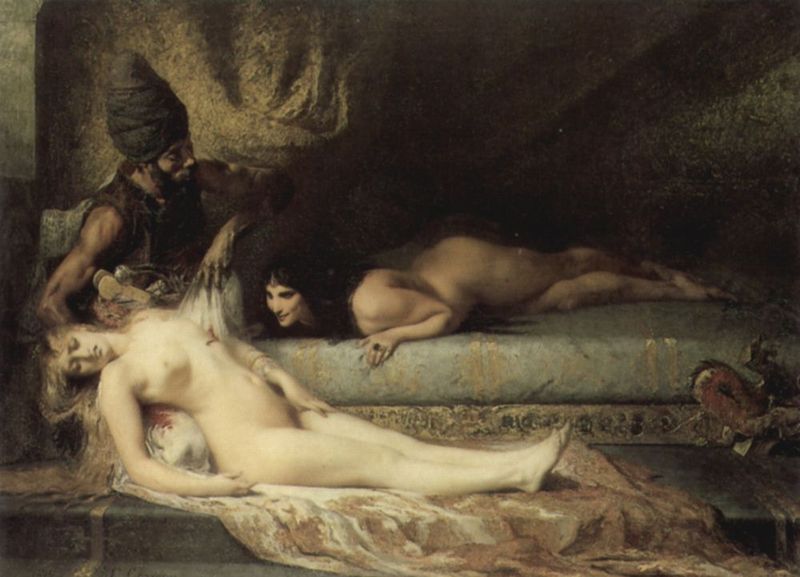
Titel: Eifersucht im Serail
Künstler: Fernand Cormon
Standort: Besançon
Institution: Musée des Beaux-Arts
Schlagwörter: akt, dunkel, hand, haut, körper, mann, nackt, schatten, schlaf, umhang, wasser, weiß, wunde, akte, frauen, braun, brust, busen, frau, hell, licht, rücken, schwarz, zimmer, blick, rot, tuch, symbolismus, teppich, bart, blond, arm, arme, barock, blass, böse, falten, historie, leiche, mord, stein, tod, tot, innenraum, vorhang, gold, haare, stoff, decke, blässe, höhle, liegen, schlafen, düster, zuschauer, fels, romantik, treppe, kissen, verzierung, bett, stuck, stufe, stufen, nabel, bauch, laken, nackte, erotik, liegend, matratze, schenkel, ring, freude, bad, blut, corinth, lovis, orient, traum, schlange, liege, geschlechterkampf, verführung, schlaff, sterben, muskel, bleich, chiaroscuro, töten, leigend, neugier, ornamentik, orientalismus, kleopatra, turban, liegt, dunken, drache, sultan, dachschräge, lagern, füssli, oriental, unheimlig, vergewaltigung, cleopatra, frankreichs, verschlagen, ohnmächtig, intrige, chlange, skalve, trachen